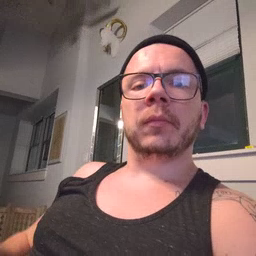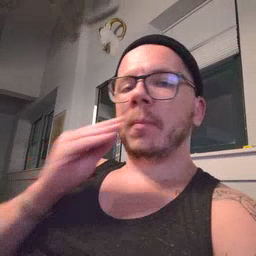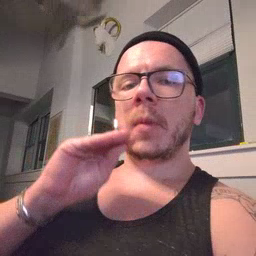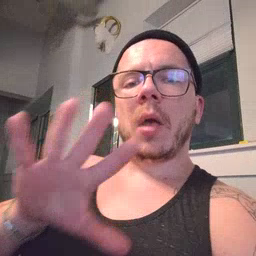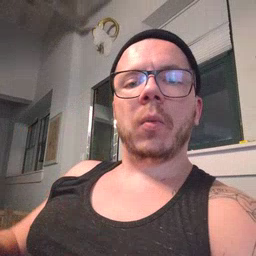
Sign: blow